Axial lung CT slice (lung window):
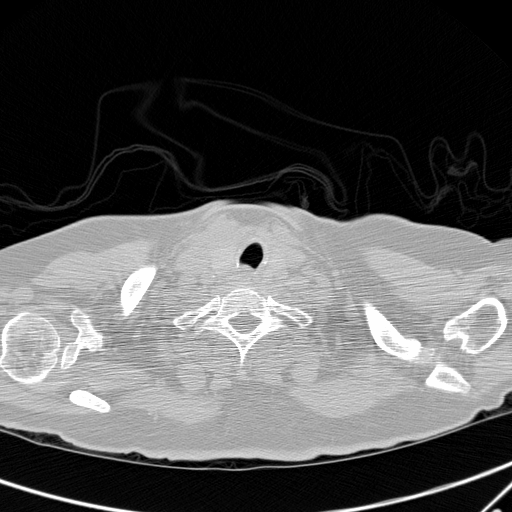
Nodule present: no